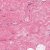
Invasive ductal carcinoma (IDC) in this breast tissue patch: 0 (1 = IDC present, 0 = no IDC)